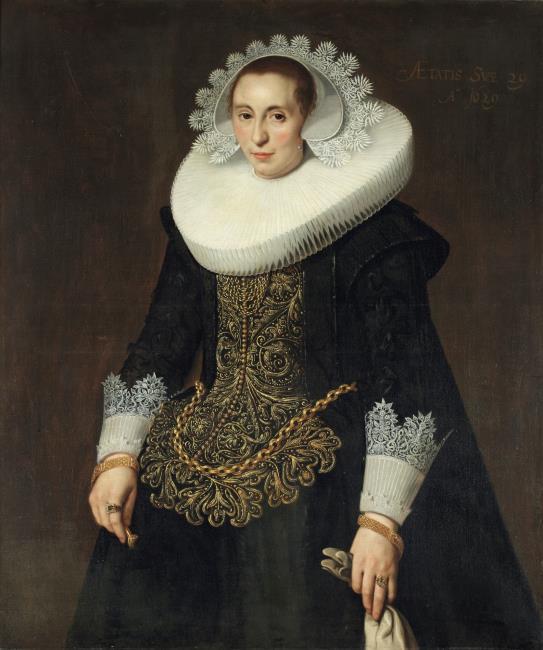
Title: Portrait of a 29-year-old lady, in a golden emboidered dress with white lace collar
Artist: circle of Nicolaes Eliasz. Pickenoy as such in cat. sale Amsterdam, 2013-05-07
Earliest date: 1629
Latest date: 1629
Genre: painting
Iconography: Gloves
Keywords: woman's portrait, standing (position), knee-length portrait, facing front, body facing left, head to the left, standing ruff, brocade corset, bracelet, goldwork (visual work), finger ring, girdle, glove/gloves in hand, lace cuff/cuffs, fan